Question: I don't know how to begin on the following. I will explain with the picture below what i want to do.
Like you so you have 2 parts. The local part and the azure part. The azure part is my part. The local network could be a customer, ....
What i went to do is running a service on the pc's and send that data to the local server/gateway. But how can i detect to what server it needs to connect. I don't install any service on the local pc's, that does the customer itself. But i don't want that he needs to do configuration. Just like they install the server/gateway part.
I will run a webservice on azure that gets information from the server/gateway on the local network. So thats no problem. On azure there are some other application that will process the messages.
Also how can you send some message back to the local network? When you say on azure ping the other local computer on the network. You should send a message to the server/gateway on your local network. But how?
So i have 2 questions(see above for more information):
- Connecting from the clients to the server/gateway- Send some information back to the local netwerk

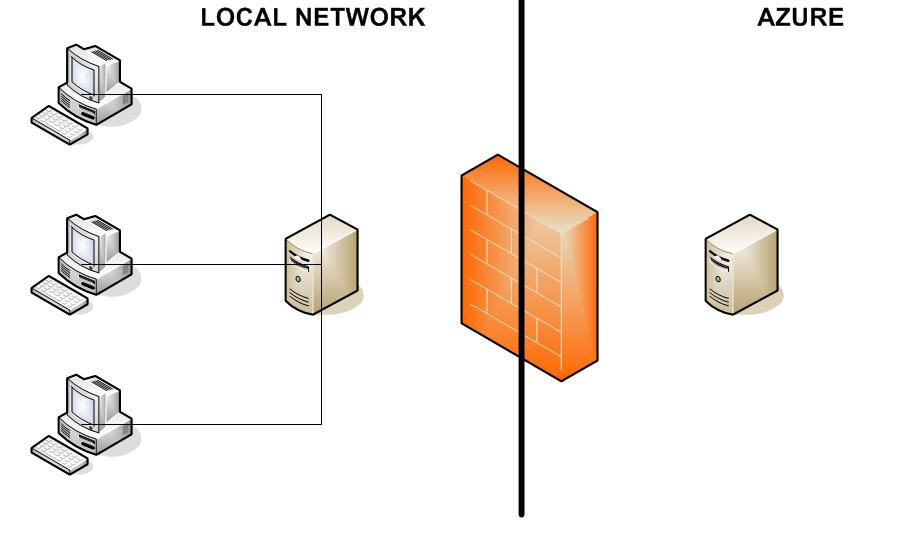
Answer: You can use Virtual Network, Azure Connect to create a "connection" or "hybrid cloud" between the PCs and the Azure cloud. However, if you are talking about web based/simple messaging and the PCs have internet connectivity why not just route the messages through a secure (SSL/TLS) connection to the cloud?
For broadcasting/push-type notifications, please look at SignalR (http://signalr.net/). Microsoft is making that part of the ASP.NET platform: <URL>
It has some real nice functionality like gracefully, falling back on multiple mechanisms if advanced things like WebSockets are not supported by the server/client. This is an ideal solution and super scalable, since it is server based and very light on the client.